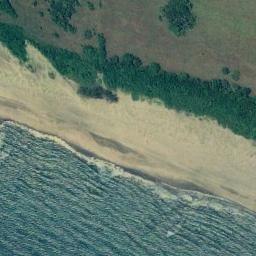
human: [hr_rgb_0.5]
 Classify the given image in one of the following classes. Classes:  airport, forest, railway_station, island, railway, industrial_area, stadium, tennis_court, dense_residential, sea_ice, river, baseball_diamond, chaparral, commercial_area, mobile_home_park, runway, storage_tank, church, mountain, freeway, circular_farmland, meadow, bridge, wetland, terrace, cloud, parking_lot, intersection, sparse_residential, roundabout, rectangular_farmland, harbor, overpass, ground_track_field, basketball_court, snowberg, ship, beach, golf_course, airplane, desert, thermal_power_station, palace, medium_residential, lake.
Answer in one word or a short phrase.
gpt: beach